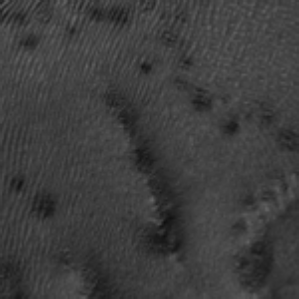
Label: frost